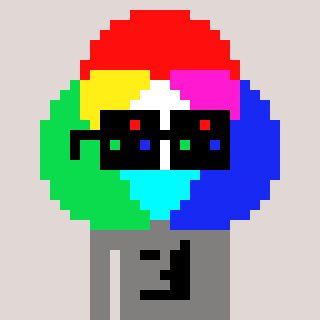
a pixel art character with square black sunglasses, a color circle-shaped head and a bluegrey-colored body on a warm background